Question: I am trying to develop a chart that displays a custom 'text' tooltip that I can set to change from point to point. Here is my code as of now:
'''
tooltip: {
headerFormat: '<b>{series.name}</b><br>',
pointFormat: '{point.x:%e. %b}: {point.y:.2f} m'
},
series: [{
name: 'Winter 2007-2008',
data: [
[Date.UTC(1970, 9, 27), 0 ],
[Date.UTC(1970, 10, 10), 0.6 ],
[Date.UTC(1970, 10, 18), 0.7 ],
[Date.UTC(1970, 11, 2), 0.8 ],
[Date.UTC(1970, 11, 9), 0.6 ],
[Date.UTC(1970, 11, 16), 0.6 ],
[Date.UTC(1970, 11, 28), 0.67],
[Date.UTC(1971, 0, 1), 0.81]
]
}
'''
Now this works as intended, but I am trying to add an extra bit of text that will appear in the tooltip when hovering over a point. This is my desired input for a data point (although I dont know if I will have to change it for my final product).
'''
[Date.UTC(1970, 10, 18), 0.7 , 'custom tooltip1'],
[Date.UTC(1970, 10, 18), 0.7 , 'custom tooltip2'],
'''
I would want the text displayed in a newline below the current tooltip:

Please let me know if you have any suggestions or can point me somewhere I can find some answers.
Thanks!
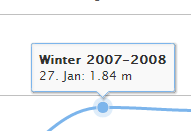
Answer: Change your data to be something like this:
'''
data: [
{x: Date.UTC(1970, 10, 18),
y: 0.7 ,
customtooltip: 'custom tooltip1'},
{x: Date.UTC(1970, 10, 18),
y: 0.7 ,
customtooltip: 'custom tooltip2'}
]
'''
Then in do a tooltip formatter function like this:
'''
tooltip: {
formatter: function() {
var dt = new Date(this.x);
var months = ["Jan","Feb","Mar","Apr","May","Jun","Jul","Aug","Sep","Oct","Nov","Dec"];
var dtstr = dt.getDate()+". "+months[dt.getMonth()];
var tooltip = '<b>'+this.series.name+'</b><br>'+dtstr+': '+this.y+' m<br>'+this.point.options.customtooltip;
return tooltip;
}
}
'''
See how that works for you.